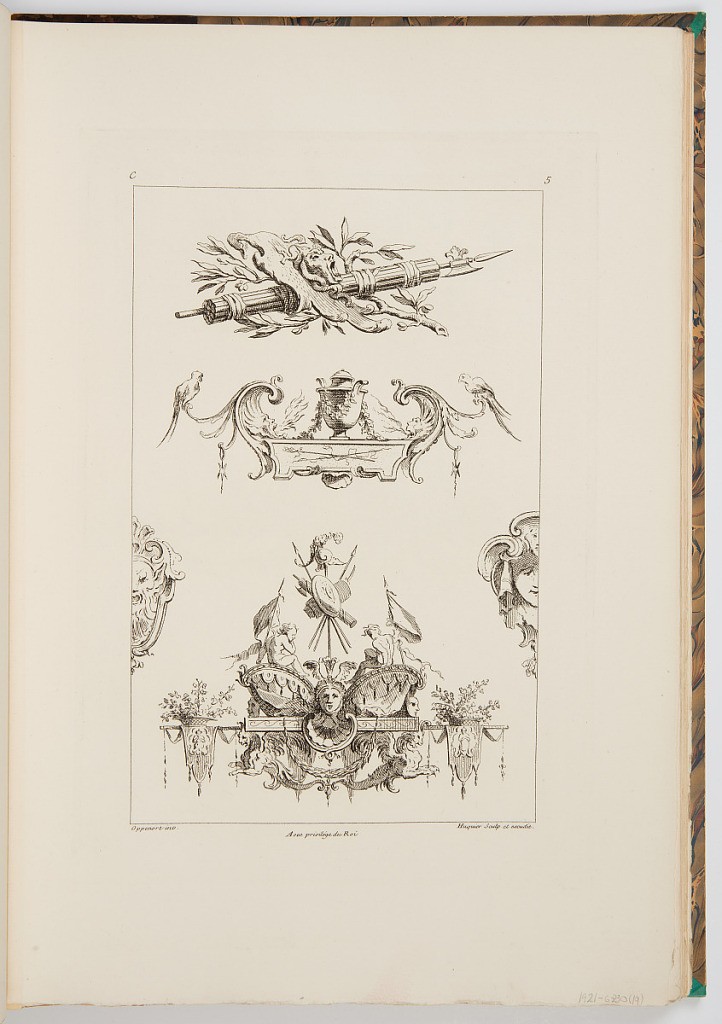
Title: Designs for Friezes or Panels
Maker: Gilles-Marie Oppenord, French, 1672–1742
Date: ca. 1900
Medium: Photomechanical print
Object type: Bound print
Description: Three designs for friezes or panels. The plate features, from top to bottom: a mask on a fasces; a scrolled platform with an urn; and a grotesque platform with putti and a trophy. The plate is signed and numbered.